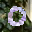
Label: 0